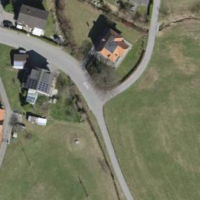
EUNIS habitat code: 55
Species observed at this site:
Euonymus europaeus